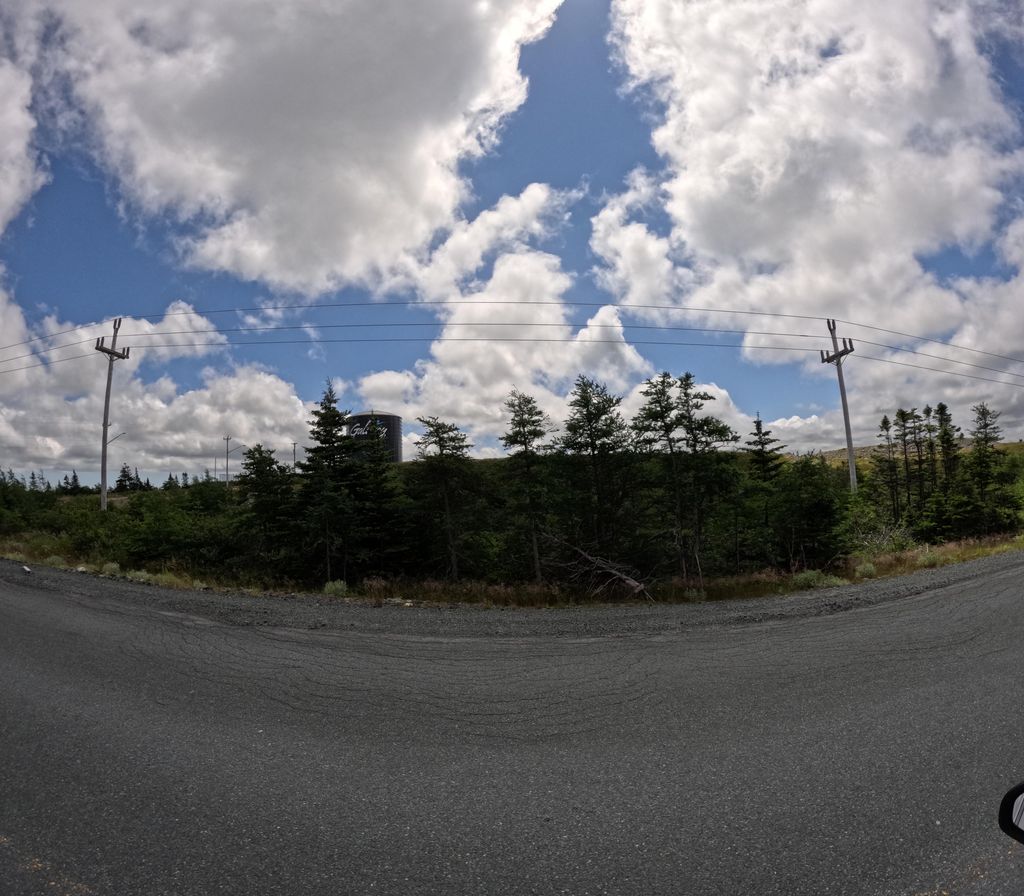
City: st_johns